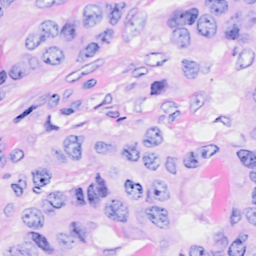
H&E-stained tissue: Breast